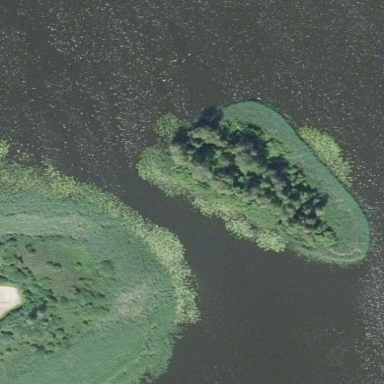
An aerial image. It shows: Islet.